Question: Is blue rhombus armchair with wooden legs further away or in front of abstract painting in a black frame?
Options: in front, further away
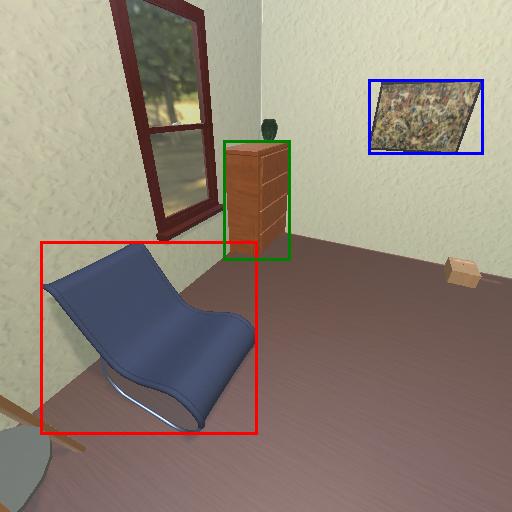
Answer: in front